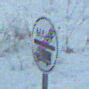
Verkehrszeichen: EndeMautpflicht
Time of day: SunriseSunset
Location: Outdoor (Nature)
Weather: Clear
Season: Winter
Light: Natural